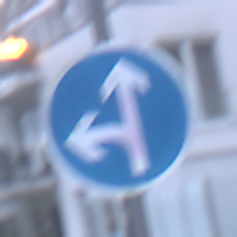
Verkehrszeichen: VorgeschriebeneFahrtrichtungGeradeausOderLinks
Umgebung: Outdoor, Urban
Tageszeit: SunriseSunset
Wetter: PartlyCloudy
Licht: Natural
Jahreszeit: NotSpecified
Kontrast: LowContrast